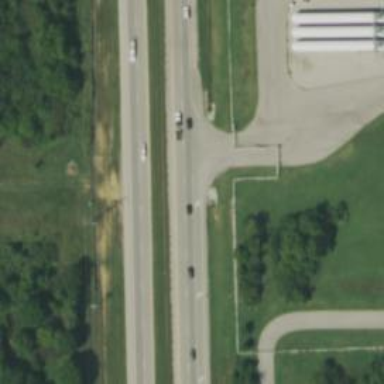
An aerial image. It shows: This image shows trunk highway that functions as expressway.